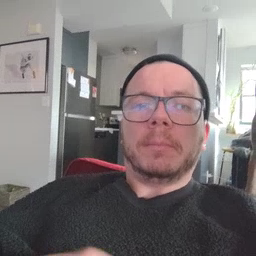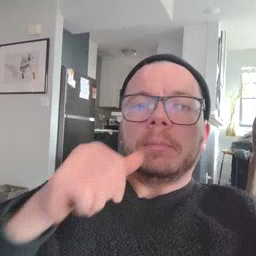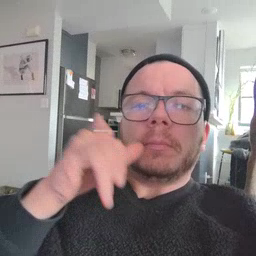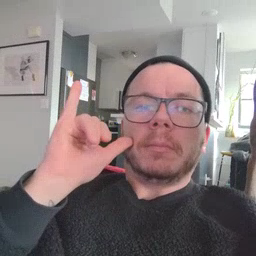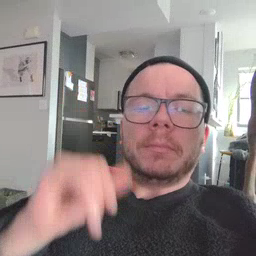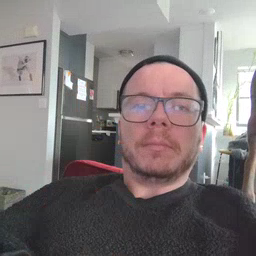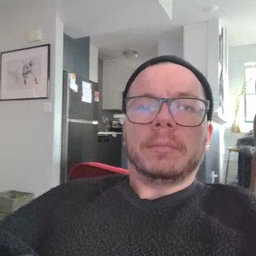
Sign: yesterday